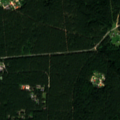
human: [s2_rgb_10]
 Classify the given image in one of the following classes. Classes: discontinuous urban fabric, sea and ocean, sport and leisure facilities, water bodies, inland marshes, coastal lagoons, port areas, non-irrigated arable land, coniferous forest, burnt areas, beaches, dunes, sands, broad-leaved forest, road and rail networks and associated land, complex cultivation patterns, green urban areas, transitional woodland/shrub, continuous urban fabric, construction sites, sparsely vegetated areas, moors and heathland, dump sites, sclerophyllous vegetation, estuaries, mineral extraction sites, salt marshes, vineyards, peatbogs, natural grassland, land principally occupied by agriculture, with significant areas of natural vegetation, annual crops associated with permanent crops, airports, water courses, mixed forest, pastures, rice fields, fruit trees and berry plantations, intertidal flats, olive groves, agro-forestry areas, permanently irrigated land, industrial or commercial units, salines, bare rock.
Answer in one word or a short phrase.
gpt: land principally occupied by agriculture, with significant areas of natural vegetation, coniferous forest, mixed forest